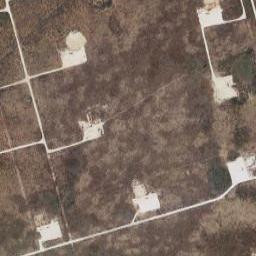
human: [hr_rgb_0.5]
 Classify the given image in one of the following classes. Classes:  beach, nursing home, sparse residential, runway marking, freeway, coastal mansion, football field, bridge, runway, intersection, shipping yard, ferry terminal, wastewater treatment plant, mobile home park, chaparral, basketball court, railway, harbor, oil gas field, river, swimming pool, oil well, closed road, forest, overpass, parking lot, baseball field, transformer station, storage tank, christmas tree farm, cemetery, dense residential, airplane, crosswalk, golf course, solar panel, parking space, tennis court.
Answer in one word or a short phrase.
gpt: oil gas field